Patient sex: M
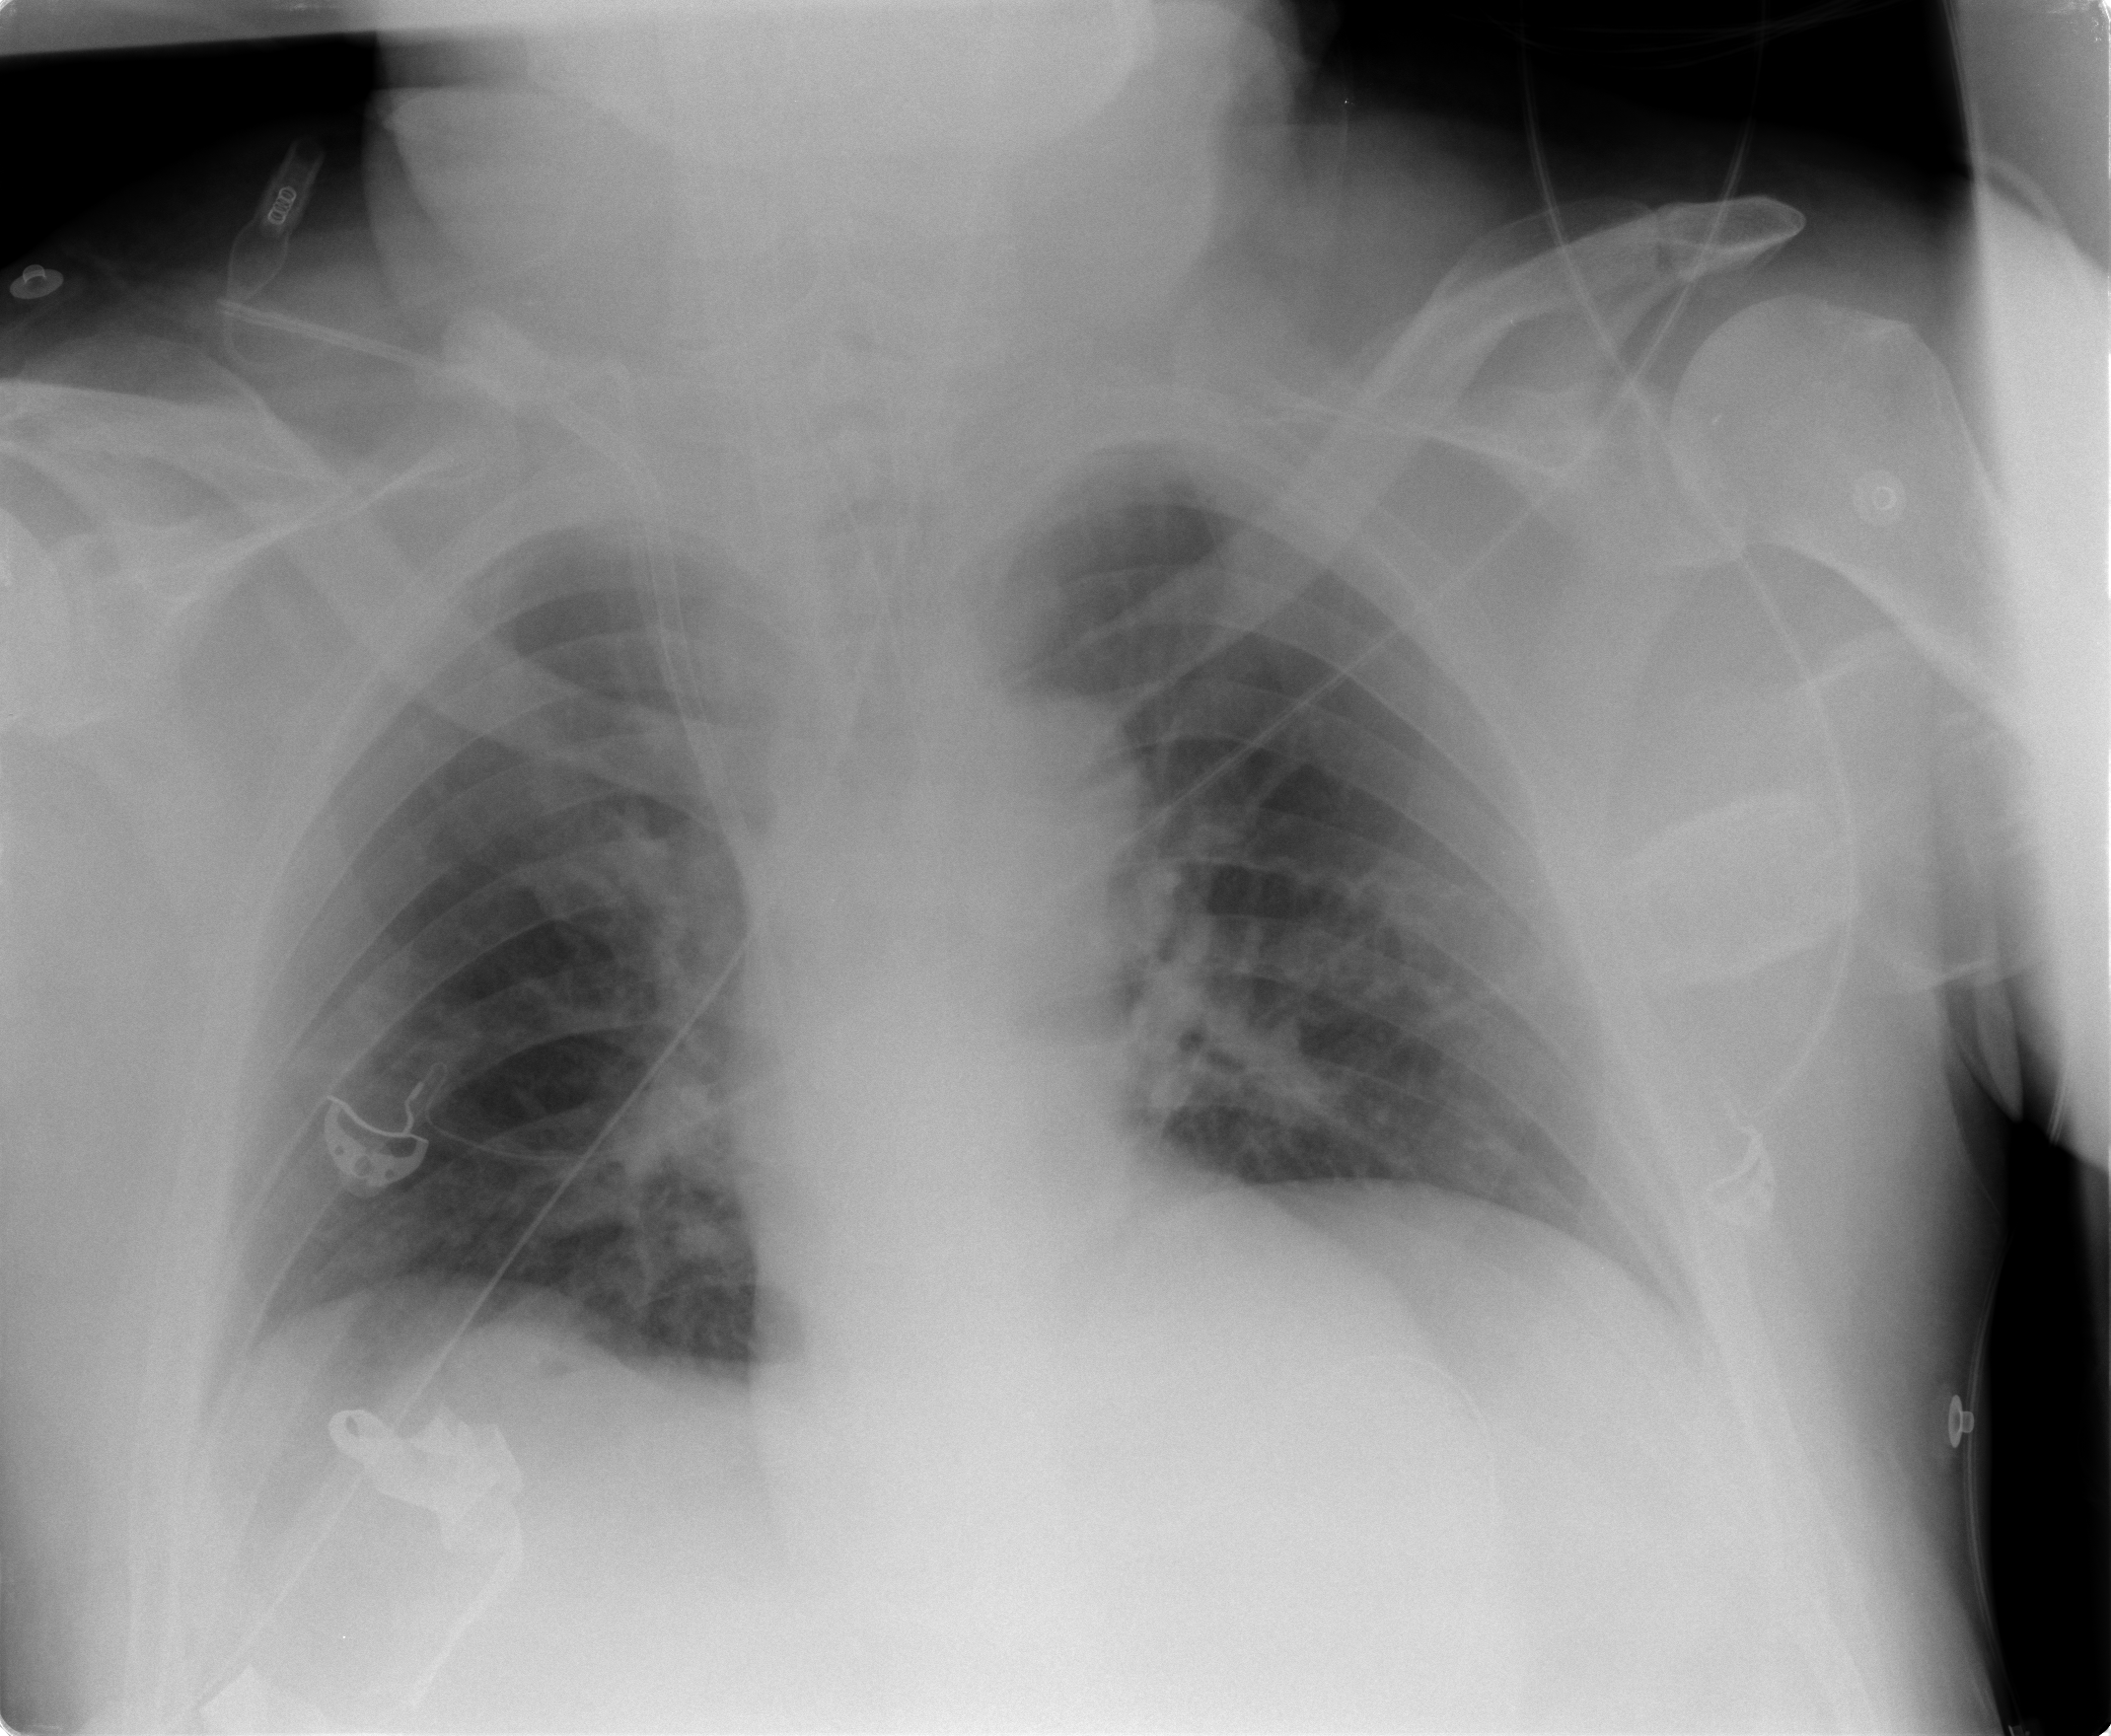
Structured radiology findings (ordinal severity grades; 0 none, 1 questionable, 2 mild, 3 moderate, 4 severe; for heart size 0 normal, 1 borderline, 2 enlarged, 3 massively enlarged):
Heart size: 0
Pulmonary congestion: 2
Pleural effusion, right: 0
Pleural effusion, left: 0
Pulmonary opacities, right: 0
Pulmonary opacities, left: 0
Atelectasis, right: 0
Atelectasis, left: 0